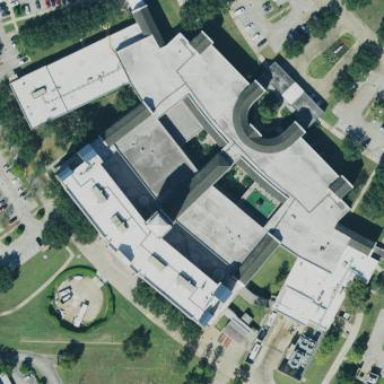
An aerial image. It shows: Hospital building.